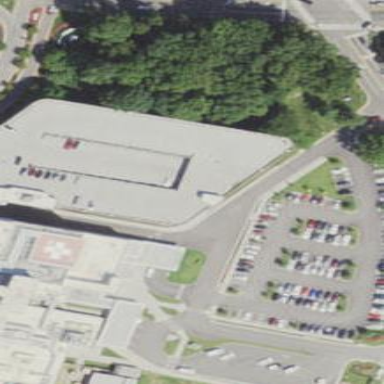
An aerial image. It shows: Multi-storey parking building.